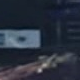
Vehicle type: Bus